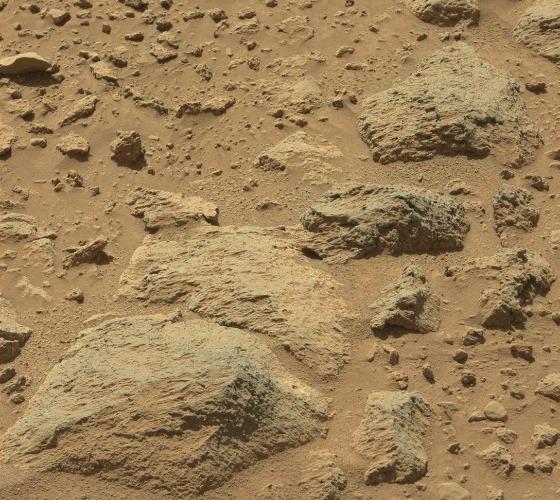
Terrain classes present: Bedrock, Gravel / Sand / Soil, Rock, Shadow